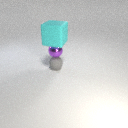
small purple metal sphere below large cyan rubber cube